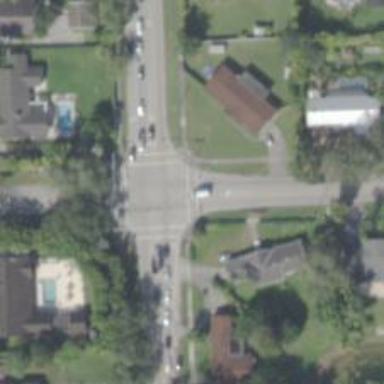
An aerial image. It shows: Uncontrolled road crossing with markings in the form of lines.